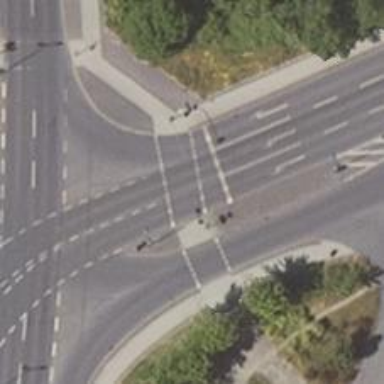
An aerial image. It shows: Road with traffic signals at the crossing.